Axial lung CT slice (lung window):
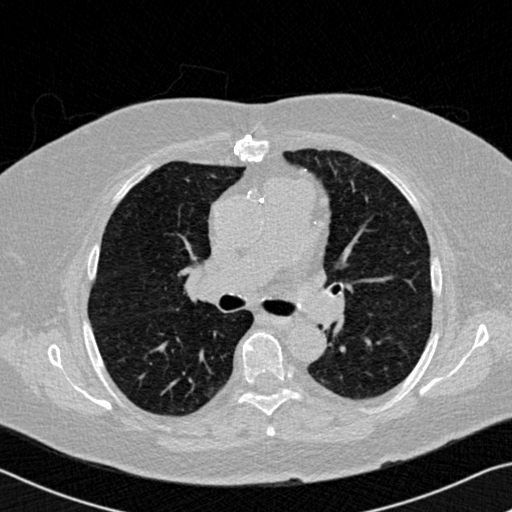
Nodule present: no